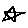
Label: star